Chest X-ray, AP view. Patient: 32 years old, sex F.
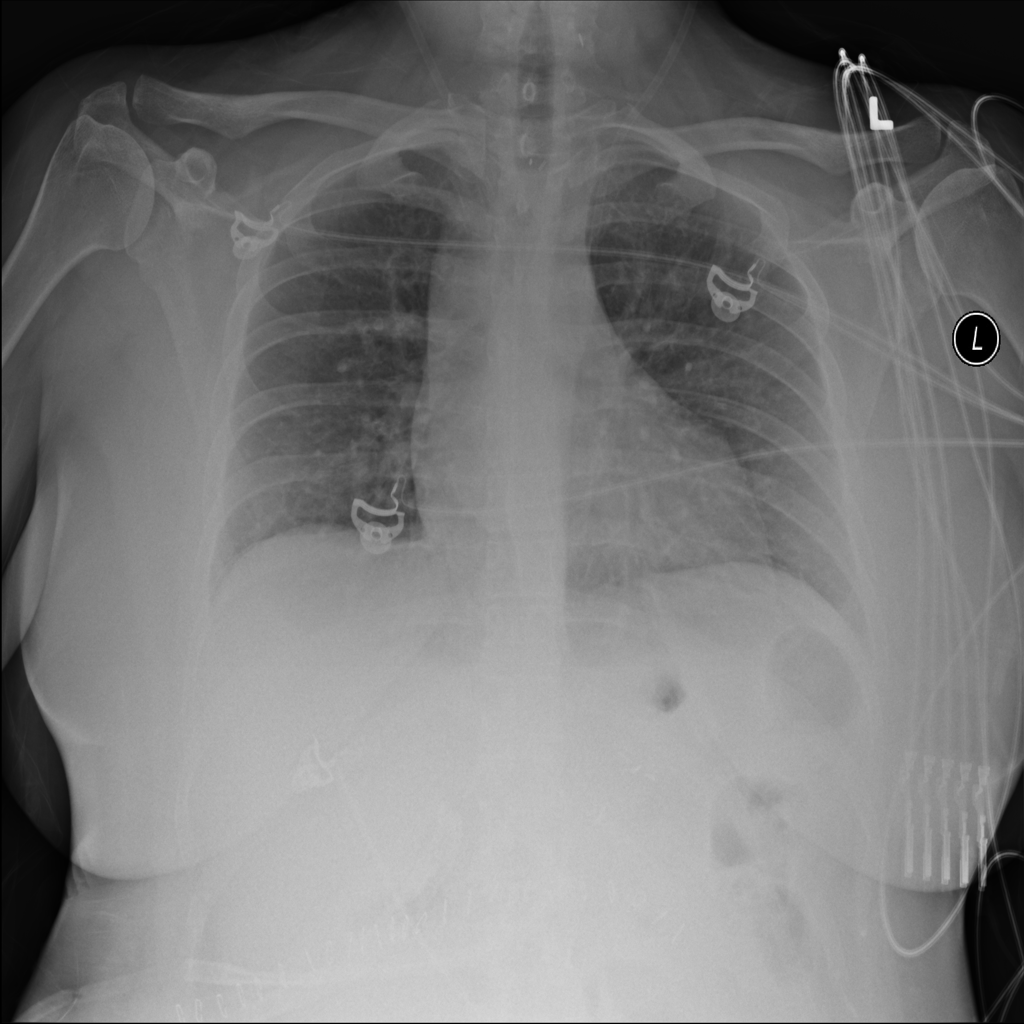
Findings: No Finding